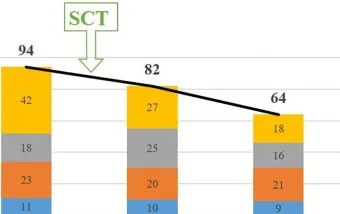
Case #3.
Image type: chart (chart)